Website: crate-barrel
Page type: receipt
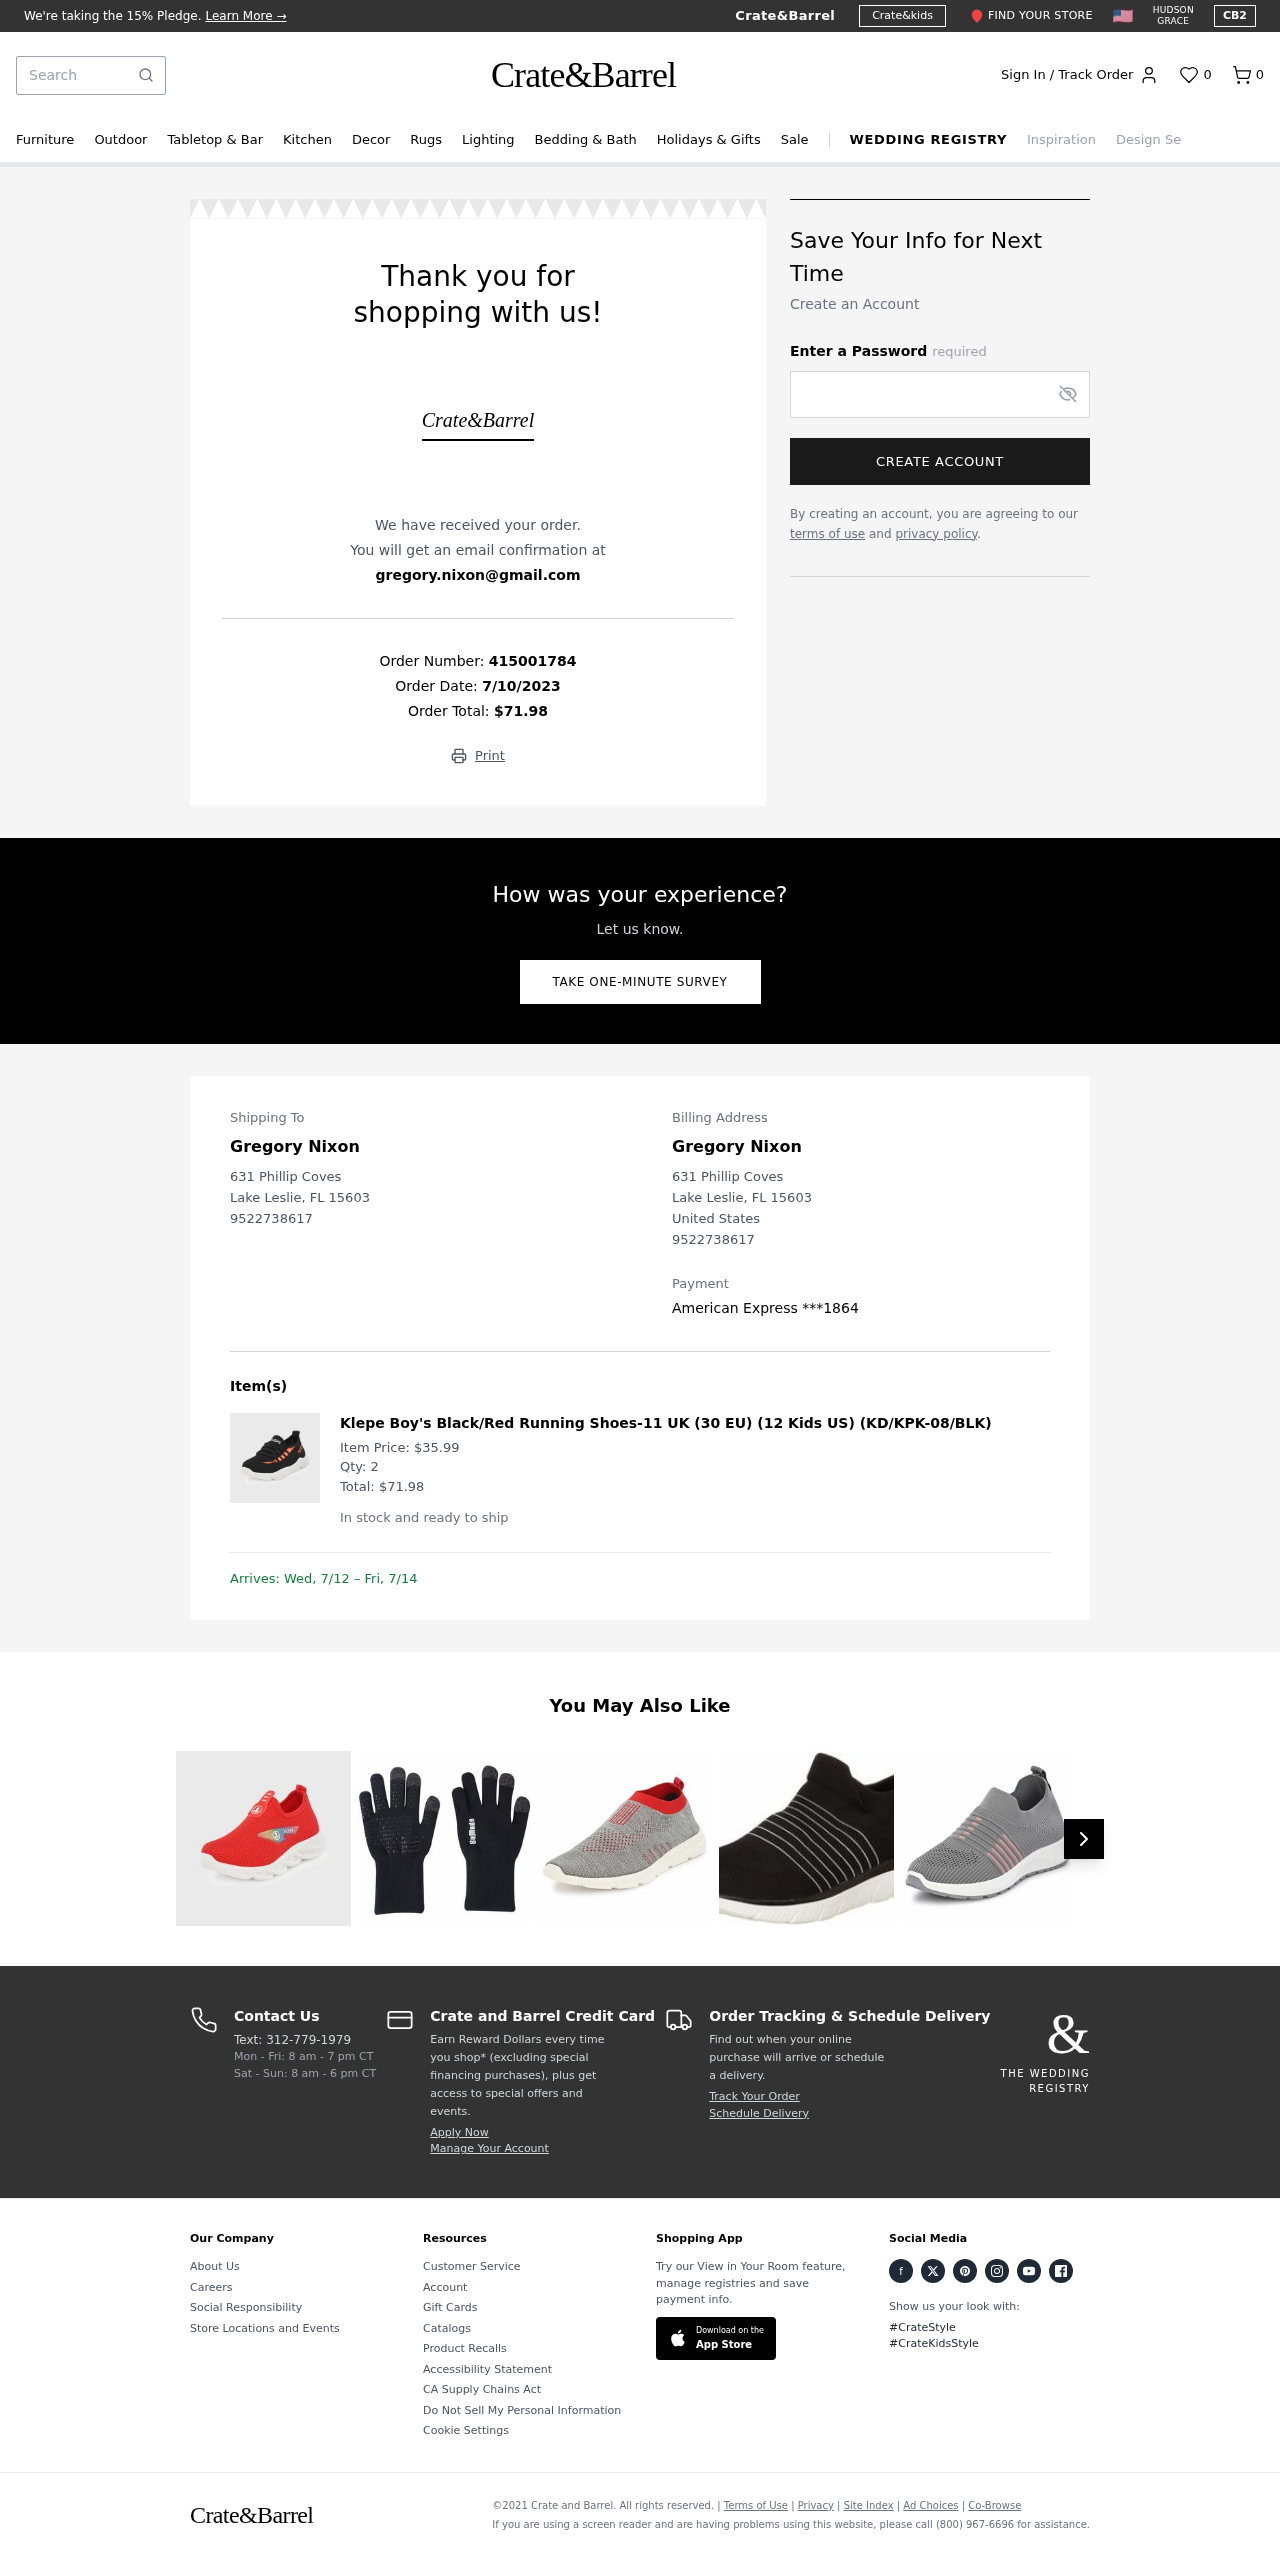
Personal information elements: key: PII_CARD_LAST4
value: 1864
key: PII_CARD_TYPE
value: American Express
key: PII_CITY
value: Lake Leslie
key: PII_COUNTRY
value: United States
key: PII_EMAIL
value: gregory.nixon@gmail.com
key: PII_FULLNAME
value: Gregory Nixon
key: PII_PHONE
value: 9522738617
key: PII_POSTCODE
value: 15603
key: PII_STATE_ABBR
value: FL
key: PII_STREET
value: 631 Phillip Coves
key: PII_FULLNAME2
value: Gregory Nixon
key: PII_STREET2
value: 631 Phillip Coves
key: PII_CITY2
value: Lake Leslie
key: PII_STATE_ABBR2
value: FL
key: PII_POSTCODE2
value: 15603
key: PII_PHONE2
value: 9522738617
Product elements: key: PRODUCT1_NAME
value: Klepe Boy's Black/Red Running Shoes-11 UK (30 EU) (12 Kids US) (KD/KPK-08/BLK)
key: PRODUCT1_PRICE
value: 35.99
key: PRODUCT1_QUANTITY
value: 2
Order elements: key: ORDER_NUM_ITEMS
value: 0
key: ORDER_ID
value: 415001784
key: ORDER_DATE
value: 7/10/2023
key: ORDER_TOTAL
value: $71.98
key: ORDER_ITEM_TOTAL
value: $71.98
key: ORDER_DELIVERY_DATE
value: Wed, 7/12 – Fri, 7/14
Search elements: key: HEADER_SEARCH
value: Search
Other elements: key: FAVORITES_COUNT
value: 0